Aerial crown-view tile of a tropical tree (Barro Colorado Island, Panama), acquired 20250715:
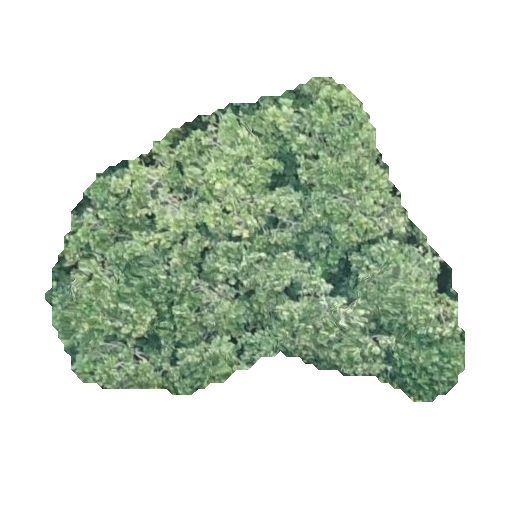
Species: Anacardium excelsum
GBIF accepted scientific name: Anacardium excelsum
Crown area: 137.556 m²